Question: I have a custom QML item called "Cell.qml" which I'd like to insert dynamically in my root window and make it visible. I also tried changing the z property, but I couldn't fix it, the object is still invisible (even tough the output of root->dumpObjectTree() says the object exists as a child of the root window)
This is the result after executing the code

main.cpp
'''
#include <QGuiApplication>
#include <QQmlApplicationEngine>
#include <QQmlComponent>
int main(int argc, char *argv[])
{
QCoreApplication::setAttribute(Qt::AA_EnableHighDpiScaling);
QGuiApplication app(argc, argv);
QQmlApplicationEngine engine;
engine.load(QUrl(QStringLiteral("qrc:/main.qml")));
QObject *root = engine.rootObjects()[0];
QQmlComponent component(&engine, "qrc:/Cell.qml");
if (component.isReady()){
QObject *object = component.create();
object->setParent(root);
engine.setObjectOwnership(object, engine.CppOwnership);
}
root->dumpObjectTree();
return app.exec();
}
'''
main.qml
'''
import QtQuick 2.9
import QtQuick.Window 2.2
Window {
visible: true
width: 640
height: 480
title: qsTr("Hello World")
}
'''
Cell.qml
'''
import QtQuick 2.0
import QtQuick.Controls 2.3
Item{
property string txt: ""
property color c: "#d4ccc4"
visible: true
z:20
Rectangle {
width: 75; height: 75
color: c
visible: true
radius : 3
scale : 1
z:10
Text{
anchors.centerIn: parent
text: txt
font.family: "Helvetica"
font.pointSize: 20
color: "white"
}
}
}
'''
Output of root->dumpObjectTree();:
'''
QQuickWindowQmlImpl::
QQuickRootItem::
Cell_QMLTYPE_0::
QQuickRectangle::
QQuickText::
'''
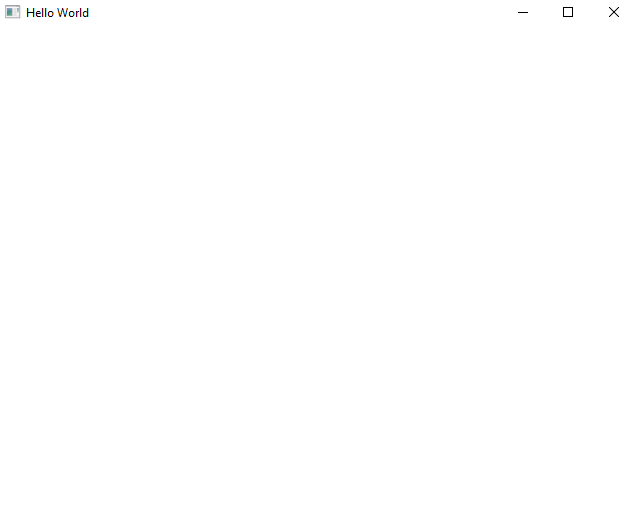
Answer: 'setParent()' sets a non-visual, 'QObject' level 'parent' member. 'QQuickItem' has another property, 'parentItem' which is the 'parent' 'QQuickItem' property in QML, it is that property that needs to be set so the object appears visually.